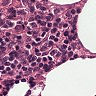
Metastatic tissue present: no